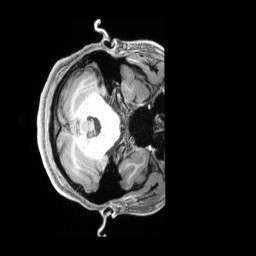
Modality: T1w
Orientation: axial
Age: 20
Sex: male
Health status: healthy
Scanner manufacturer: siemens
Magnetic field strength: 3 T
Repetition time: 2.4 s
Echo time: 0.00228 s